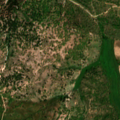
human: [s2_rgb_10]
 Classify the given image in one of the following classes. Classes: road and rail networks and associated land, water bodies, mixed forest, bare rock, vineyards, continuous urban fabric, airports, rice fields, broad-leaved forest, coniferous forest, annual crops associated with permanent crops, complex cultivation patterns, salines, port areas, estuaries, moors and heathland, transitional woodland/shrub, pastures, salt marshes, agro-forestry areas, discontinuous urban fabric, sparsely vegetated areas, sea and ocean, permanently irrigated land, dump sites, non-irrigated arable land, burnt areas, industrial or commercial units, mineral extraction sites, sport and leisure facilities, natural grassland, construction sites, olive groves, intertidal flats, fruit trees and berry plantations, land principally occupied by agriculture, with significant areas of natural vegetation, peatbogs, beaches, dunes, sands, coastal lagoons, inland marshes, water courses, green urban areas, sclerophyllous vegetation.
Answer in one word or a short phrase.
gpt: continuous urban fabric